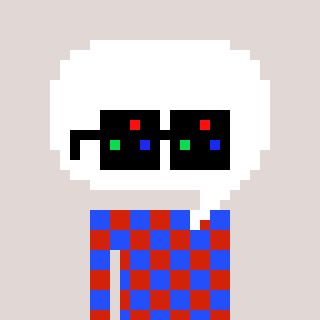
a pixel art character with square black sunglasses, a speech bubble-shaped head and a red-colored body on a warm background